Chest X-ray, AP view. Patient: 28 years old, sex M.
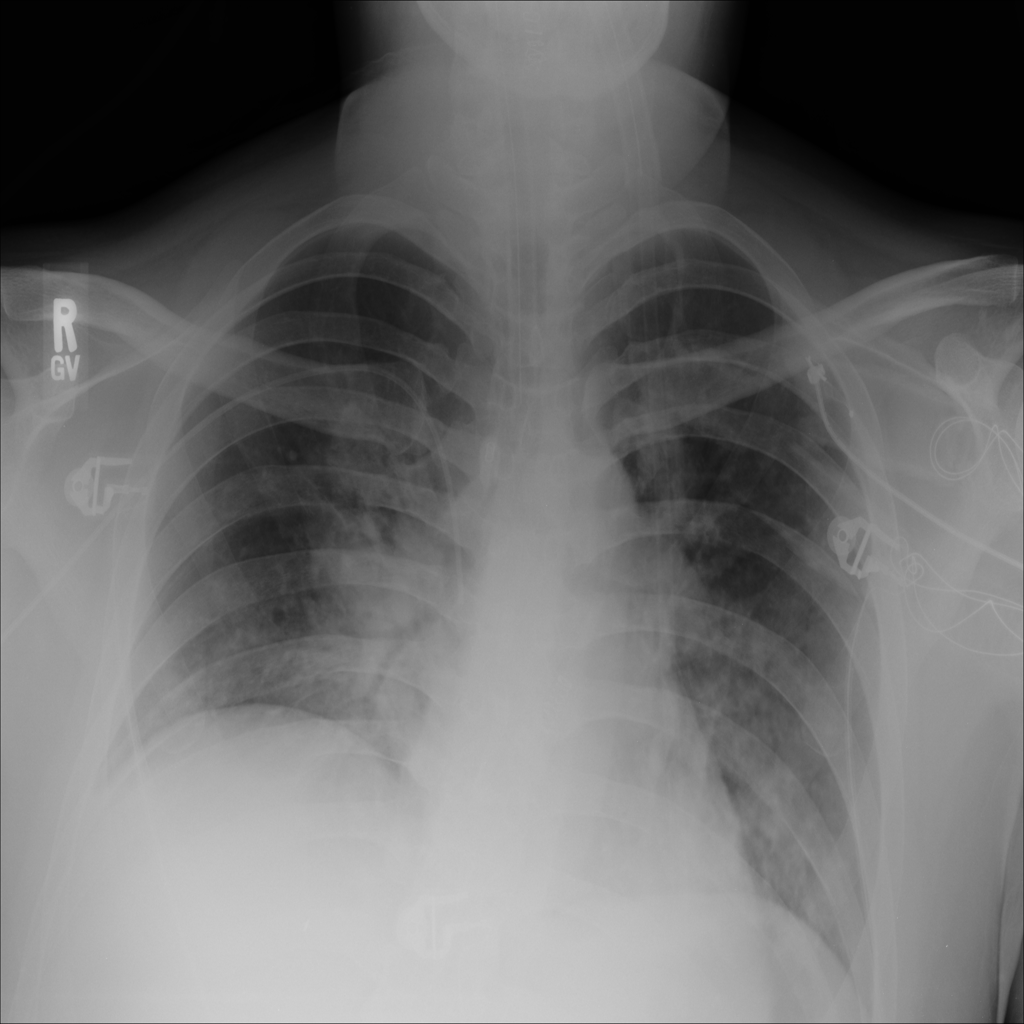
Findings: Infiltration